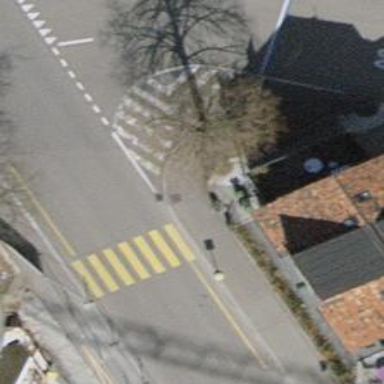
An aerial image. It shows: Kerb barrier.